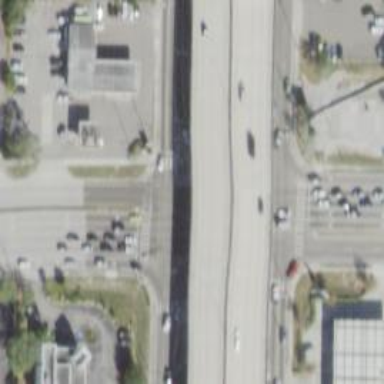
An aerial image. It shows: Primary link highway.